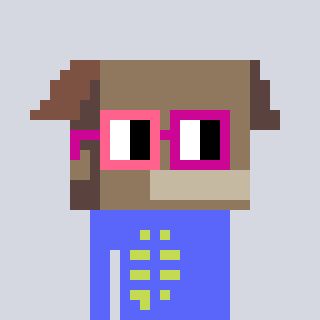
a pixel art character with square pink and red glasses, a box-shaped head and a purple-colored body on a cool background